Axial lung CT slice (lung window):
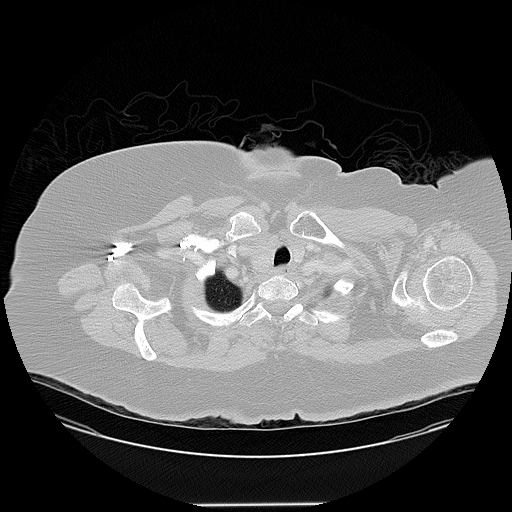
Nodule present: no